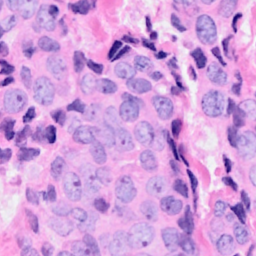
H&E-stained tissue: Breast